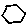
Label: hexagon